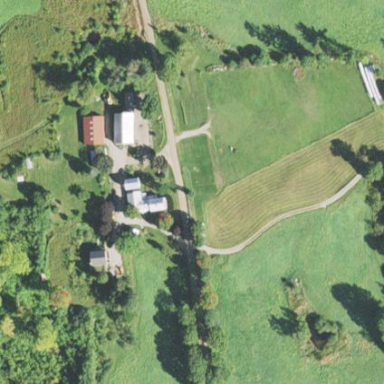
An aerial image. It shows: Farmyard area.